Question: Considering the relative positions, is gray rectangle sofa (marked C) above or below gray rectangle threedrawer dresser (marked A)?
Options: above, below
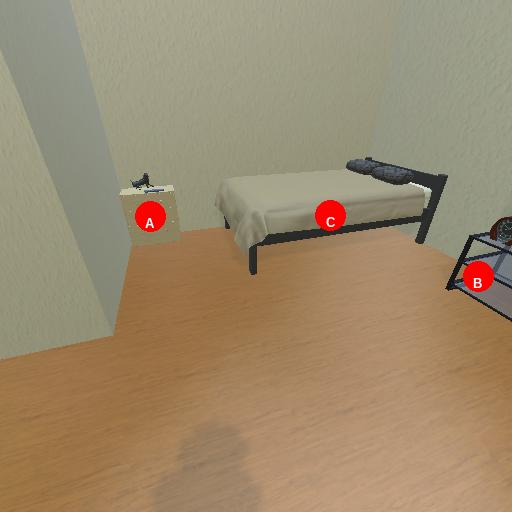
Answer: above